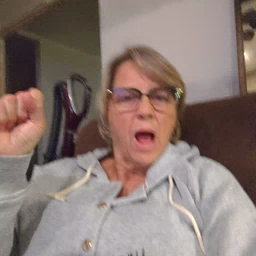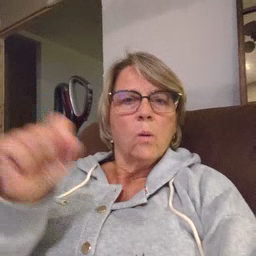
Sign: loud